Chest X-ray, PA view. Patient: 43 years old, sex M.
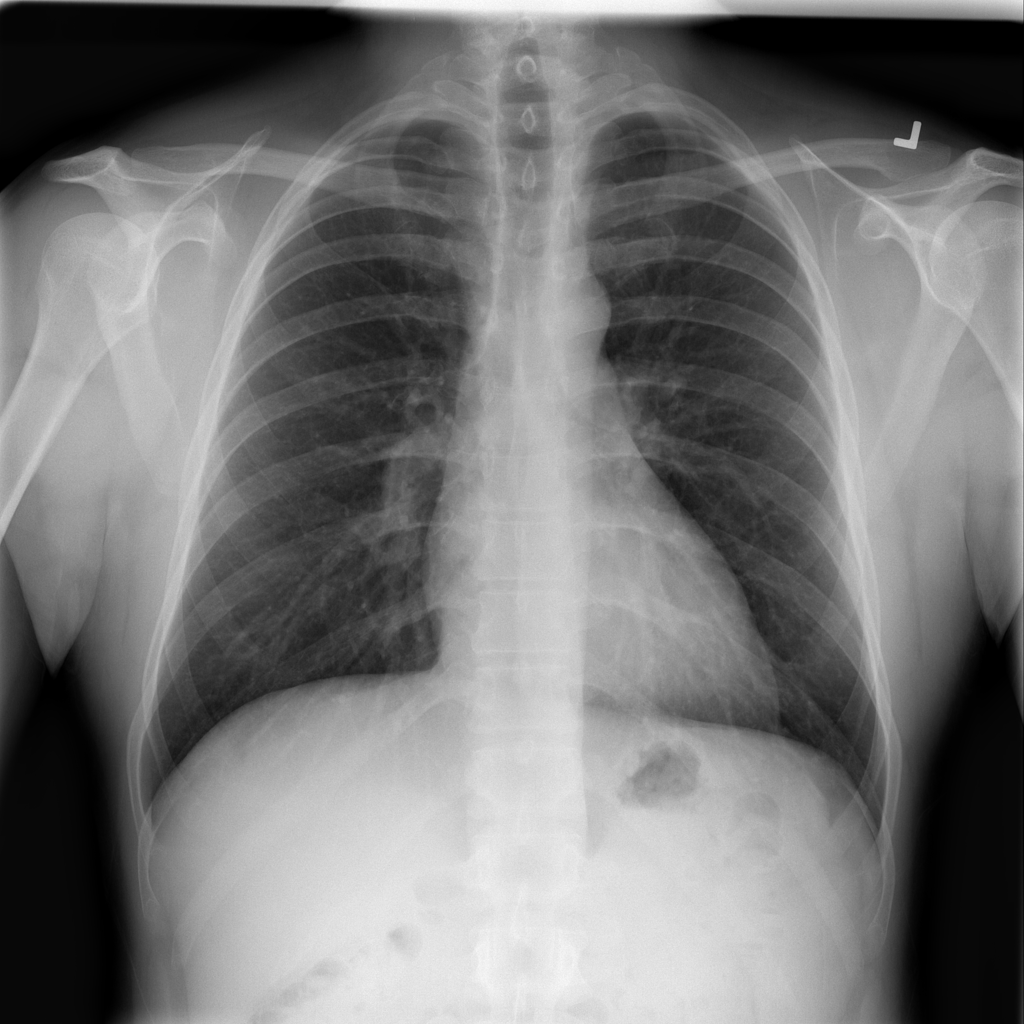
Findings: No Finding